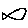
Label: fish